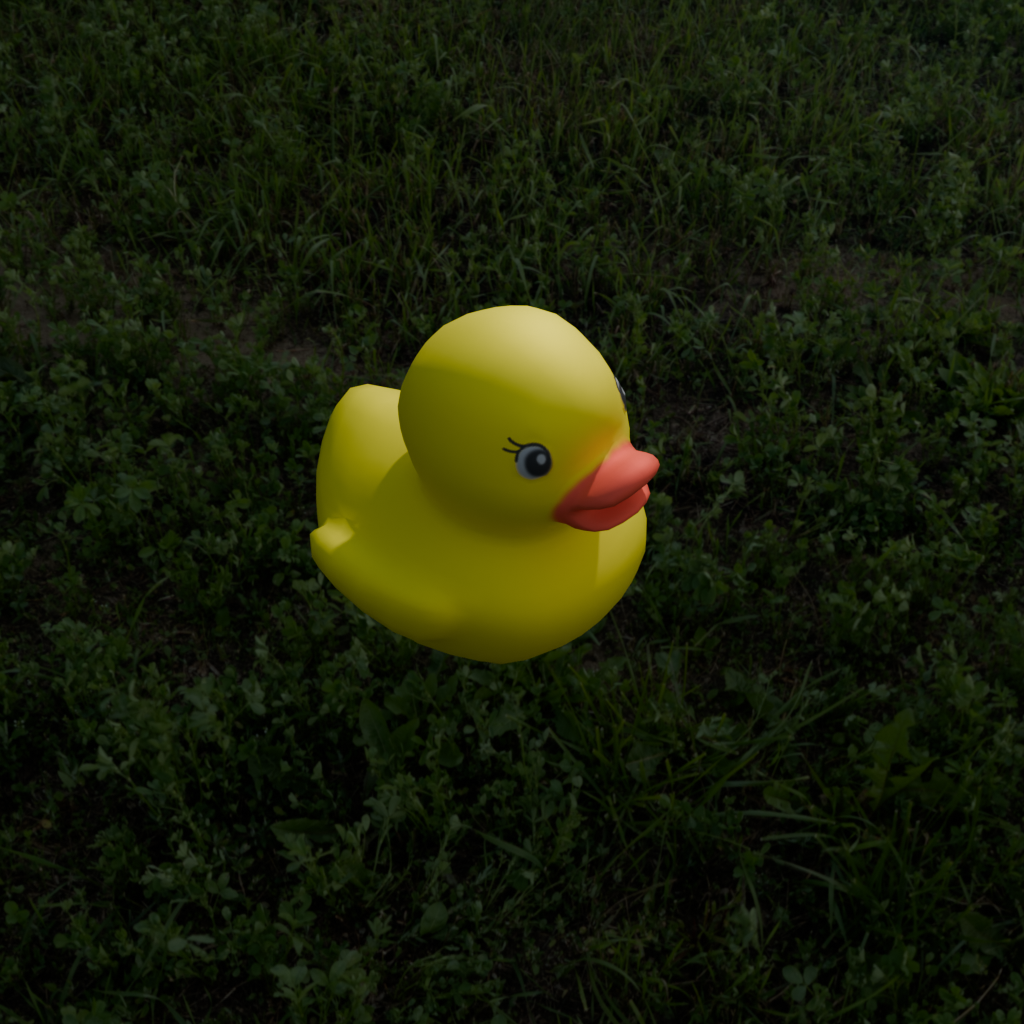
an image of a yellow rubber duck seen from <front_right> in a green field under a cloudy sky at sunset.